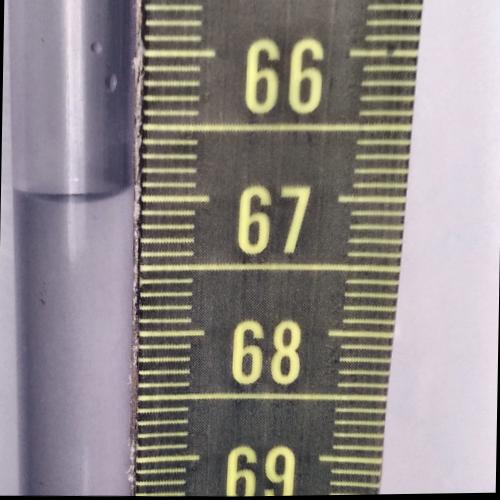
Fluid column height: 66.9 cm